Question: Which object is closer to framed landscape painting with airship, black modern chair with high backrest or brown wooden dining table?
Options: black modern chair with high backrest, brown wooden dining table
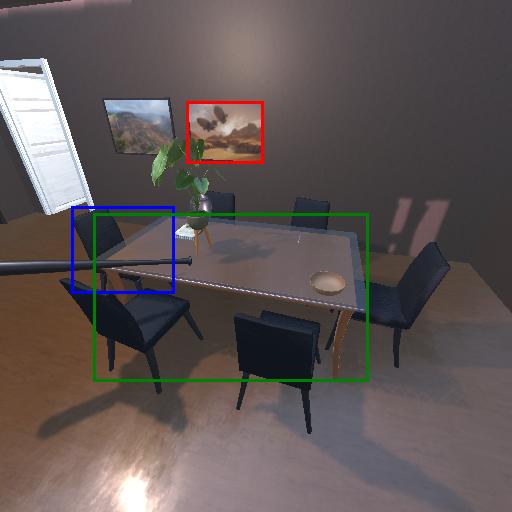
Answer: black modern chair with high backrest